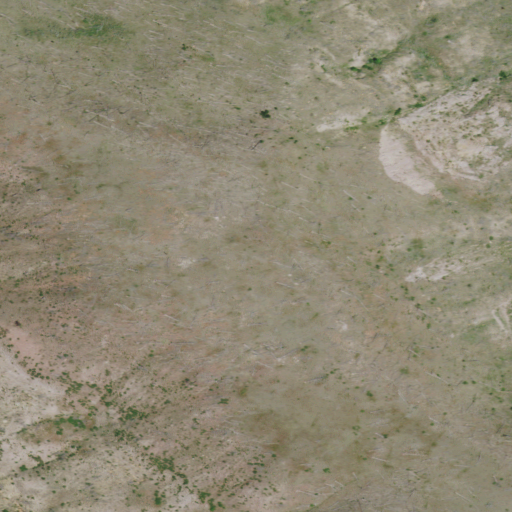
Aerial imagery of mountain in Montana named King Mountain containing grassland and shrub